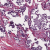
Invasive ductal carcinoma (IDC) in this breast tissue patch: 1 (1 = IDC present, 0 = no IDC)